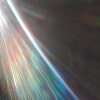
Label: sunburn